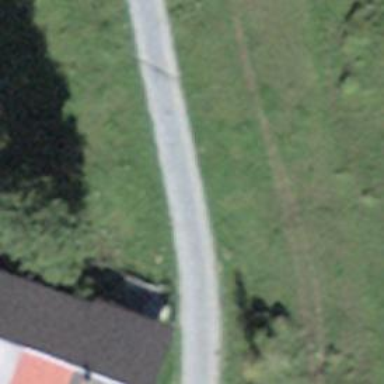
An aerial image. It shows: Well-maintained track road of grade 1.